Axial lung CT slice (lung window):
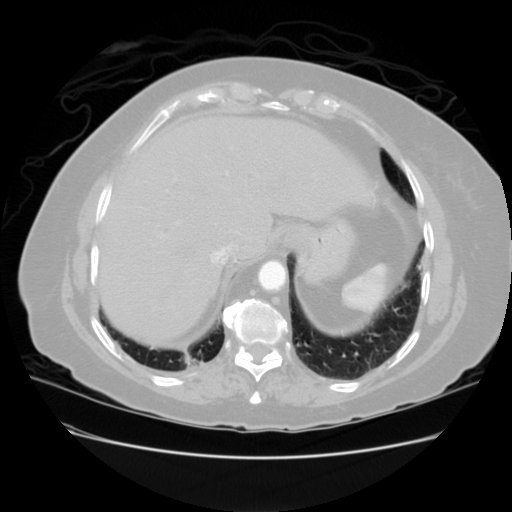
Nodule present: no